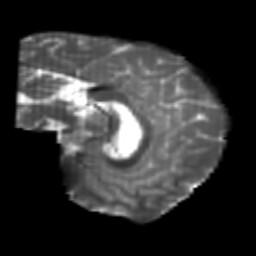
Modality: T2w
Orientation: sagittal
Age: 21
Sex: male
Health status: healthy
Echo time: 0.074 s